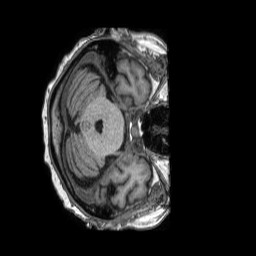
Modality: T1w
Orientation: axial
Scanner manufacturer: philips
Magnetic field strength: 1.5 T
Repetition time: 0.007151 s
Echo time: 0.003237 s